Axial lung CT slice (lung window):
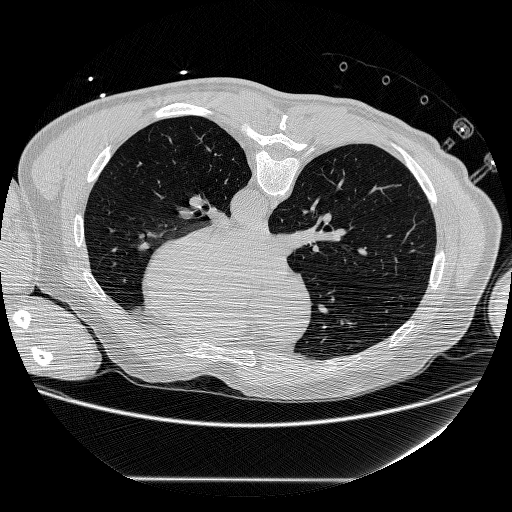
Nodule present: no